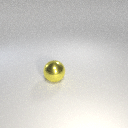
large yellow metal sphere